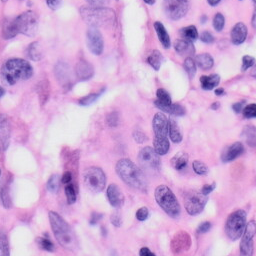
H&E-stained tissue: Skin